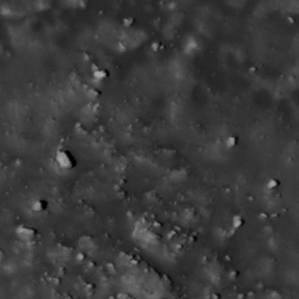
Label: non_frost